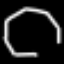
Label: octagon